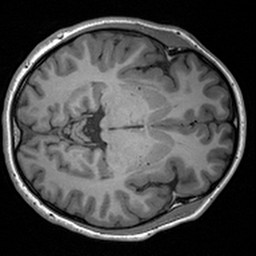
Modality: T1w
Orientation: axial
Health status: healthy
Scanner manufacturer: siemens
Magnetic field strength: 3 T
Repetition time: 1.9 s
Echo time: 0.00227 s